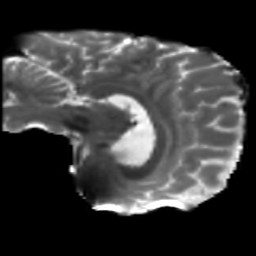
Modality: T2w
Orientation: sagittal
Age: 42
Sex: male
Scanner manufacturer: siemens
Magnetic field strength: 3 T
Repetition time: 5.25 s
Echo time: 0.08 s